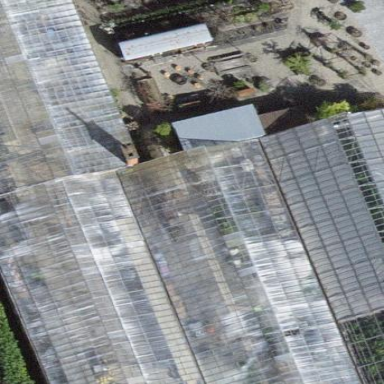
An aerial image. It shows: Greenhouse.